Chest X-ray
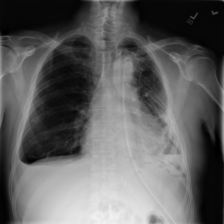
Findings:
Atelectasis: negative
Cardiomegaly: negative
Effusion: negative
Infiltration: negative
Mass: negative
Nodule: negative
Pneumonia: negative
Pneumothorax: negative
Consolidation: negative
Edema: negative
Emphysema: negative
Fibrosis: negative
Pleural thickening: negative
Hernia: negative